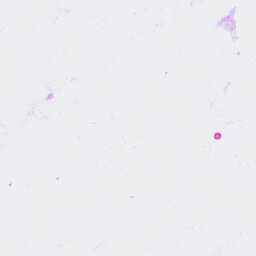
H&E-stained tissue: Ovarian